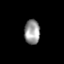
Tissue: prostate
Cell type: Epithelial cells
Senescence score: 0.3606
Nuclear area (px): 373
Mean DAPI intensity: 152.764